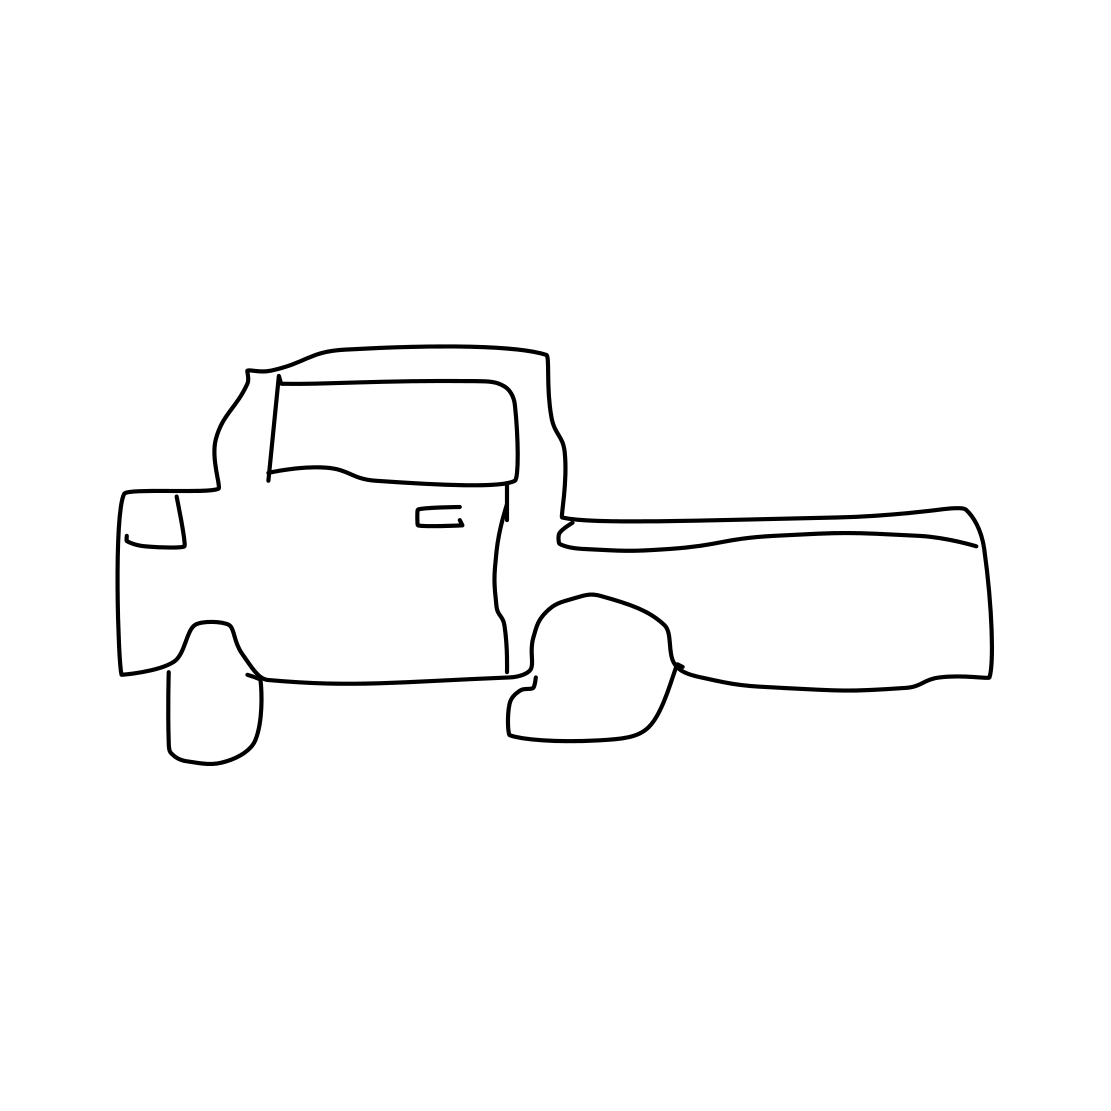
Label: pickup truck